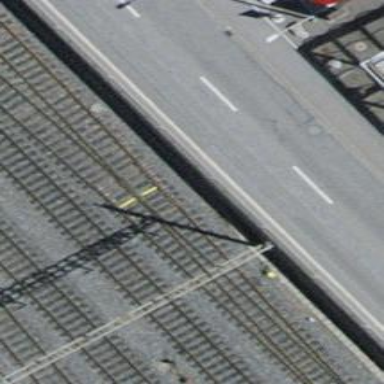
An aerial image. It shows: Single-track electrified railway siding with contact line for service.